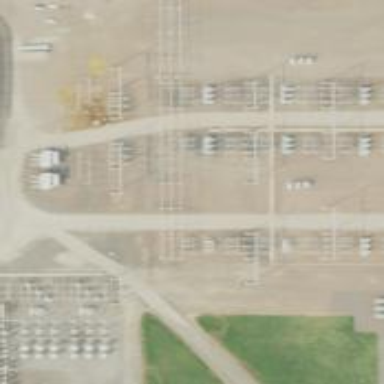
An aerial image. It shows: Switch used for power control.